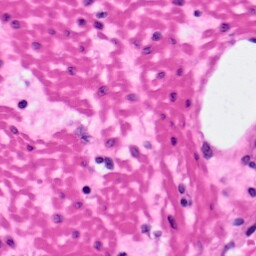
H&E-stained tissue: Pancreatic